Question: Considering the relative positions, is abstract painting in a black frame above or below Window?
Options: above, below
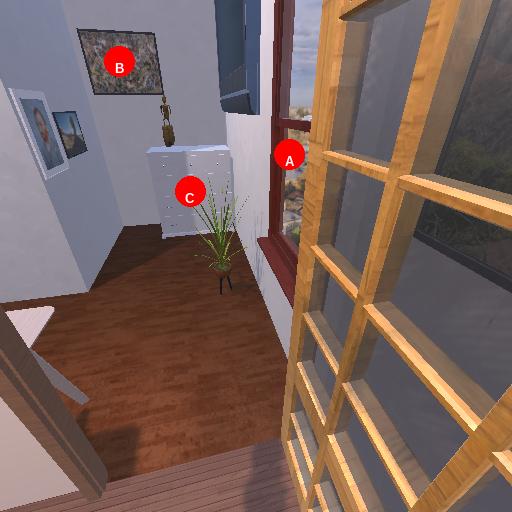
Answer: above